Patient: sex M, age 46
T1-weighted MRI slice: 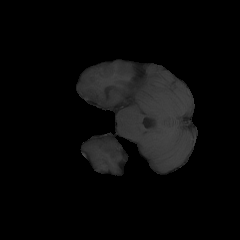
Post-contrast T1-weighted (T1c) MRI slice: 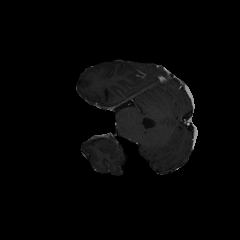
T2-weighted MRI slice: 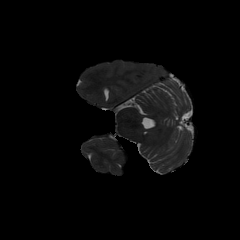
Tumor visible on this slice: no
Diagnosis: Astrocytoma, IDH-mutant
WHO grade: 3